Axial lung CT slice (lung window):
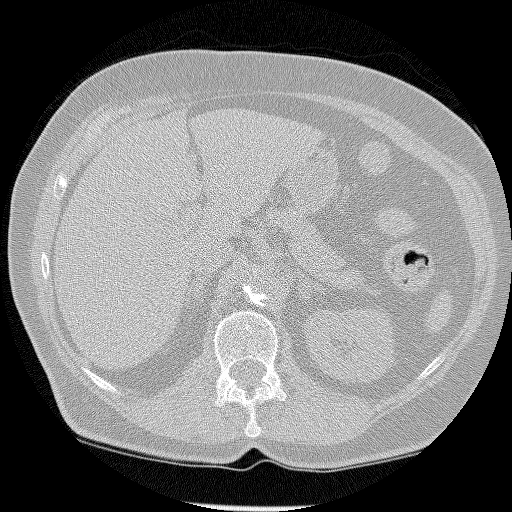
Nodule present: no